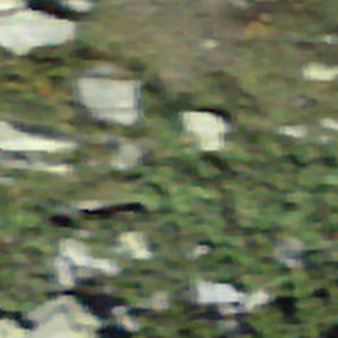
Label: other